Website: crate-barrel
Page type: gifting
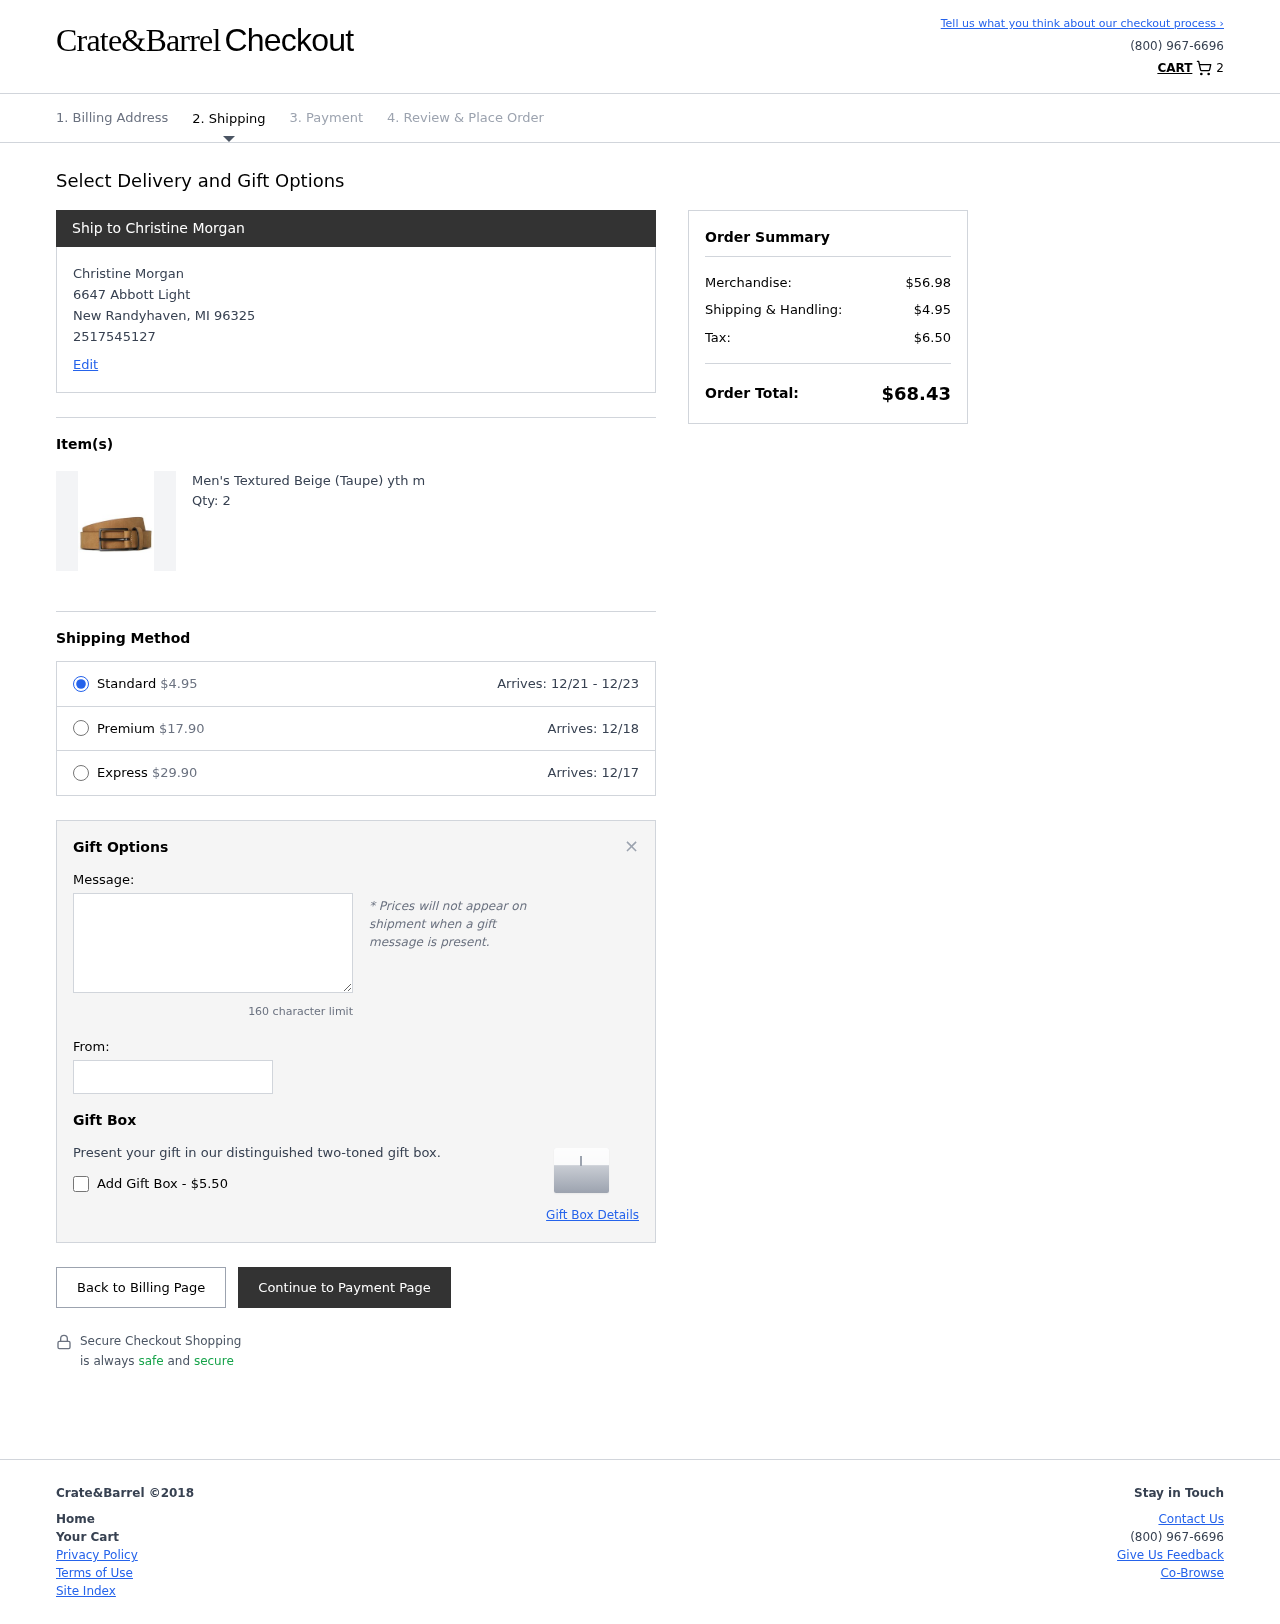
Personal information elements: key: PII_CITY
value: New Randyhaven
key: PII_FULLNAME
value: Christine Morgan
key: PII_GIFT_FIRSTNAME
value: Christopher
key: PII_GIFT_MESSAGE
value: Hey Christopher! I thought this textured belt would be a perfect addition to your wardrobe—something to elevate your style while keeping it laid-back. Can’t wait to see you rock it!
Christine
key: PII_PHONE
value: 2517545127
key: PII_POSTCODE
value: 96325
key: PII_STATE_ABBR
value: MI
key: PII_STREET
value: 6647 Abbott Light
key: PII_FULLNAME2
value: Christine Morgan
Product elements: key: PRODUCT1_NAME
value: Men's Textured Beige (Taupe) yth m
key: PRODUCT1_QUANTITY
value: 2
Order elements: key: ORDER_NUM_ITEMS
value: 2
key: ORDER_SHIPPING_COST
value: $4.95
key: ORDER_DELIVERY_DATE_RANGE
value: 12/21 - 12/23
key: ORDER_PREMIUM_SHIPPING
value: $17.90
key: ORDER_PREMIUM_DATE
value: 12/18
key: ORDER_EXPRESS_SHIPPING
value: $29.90
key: ORDER_EXPRESS_DATE
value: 12/17
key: ORDER_SUBTOTAL
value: $56.98
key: ORDER_TAX
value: $6.50
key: ORDER_TOTAL
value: $68.43